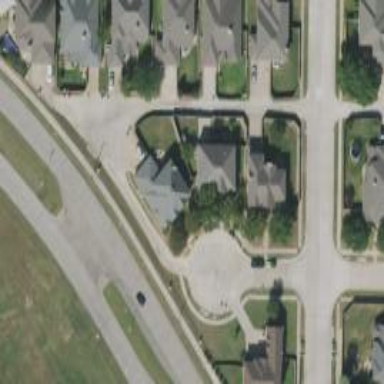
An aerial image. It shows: Alley classified as service road.